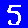
Digit: 5